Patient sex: F
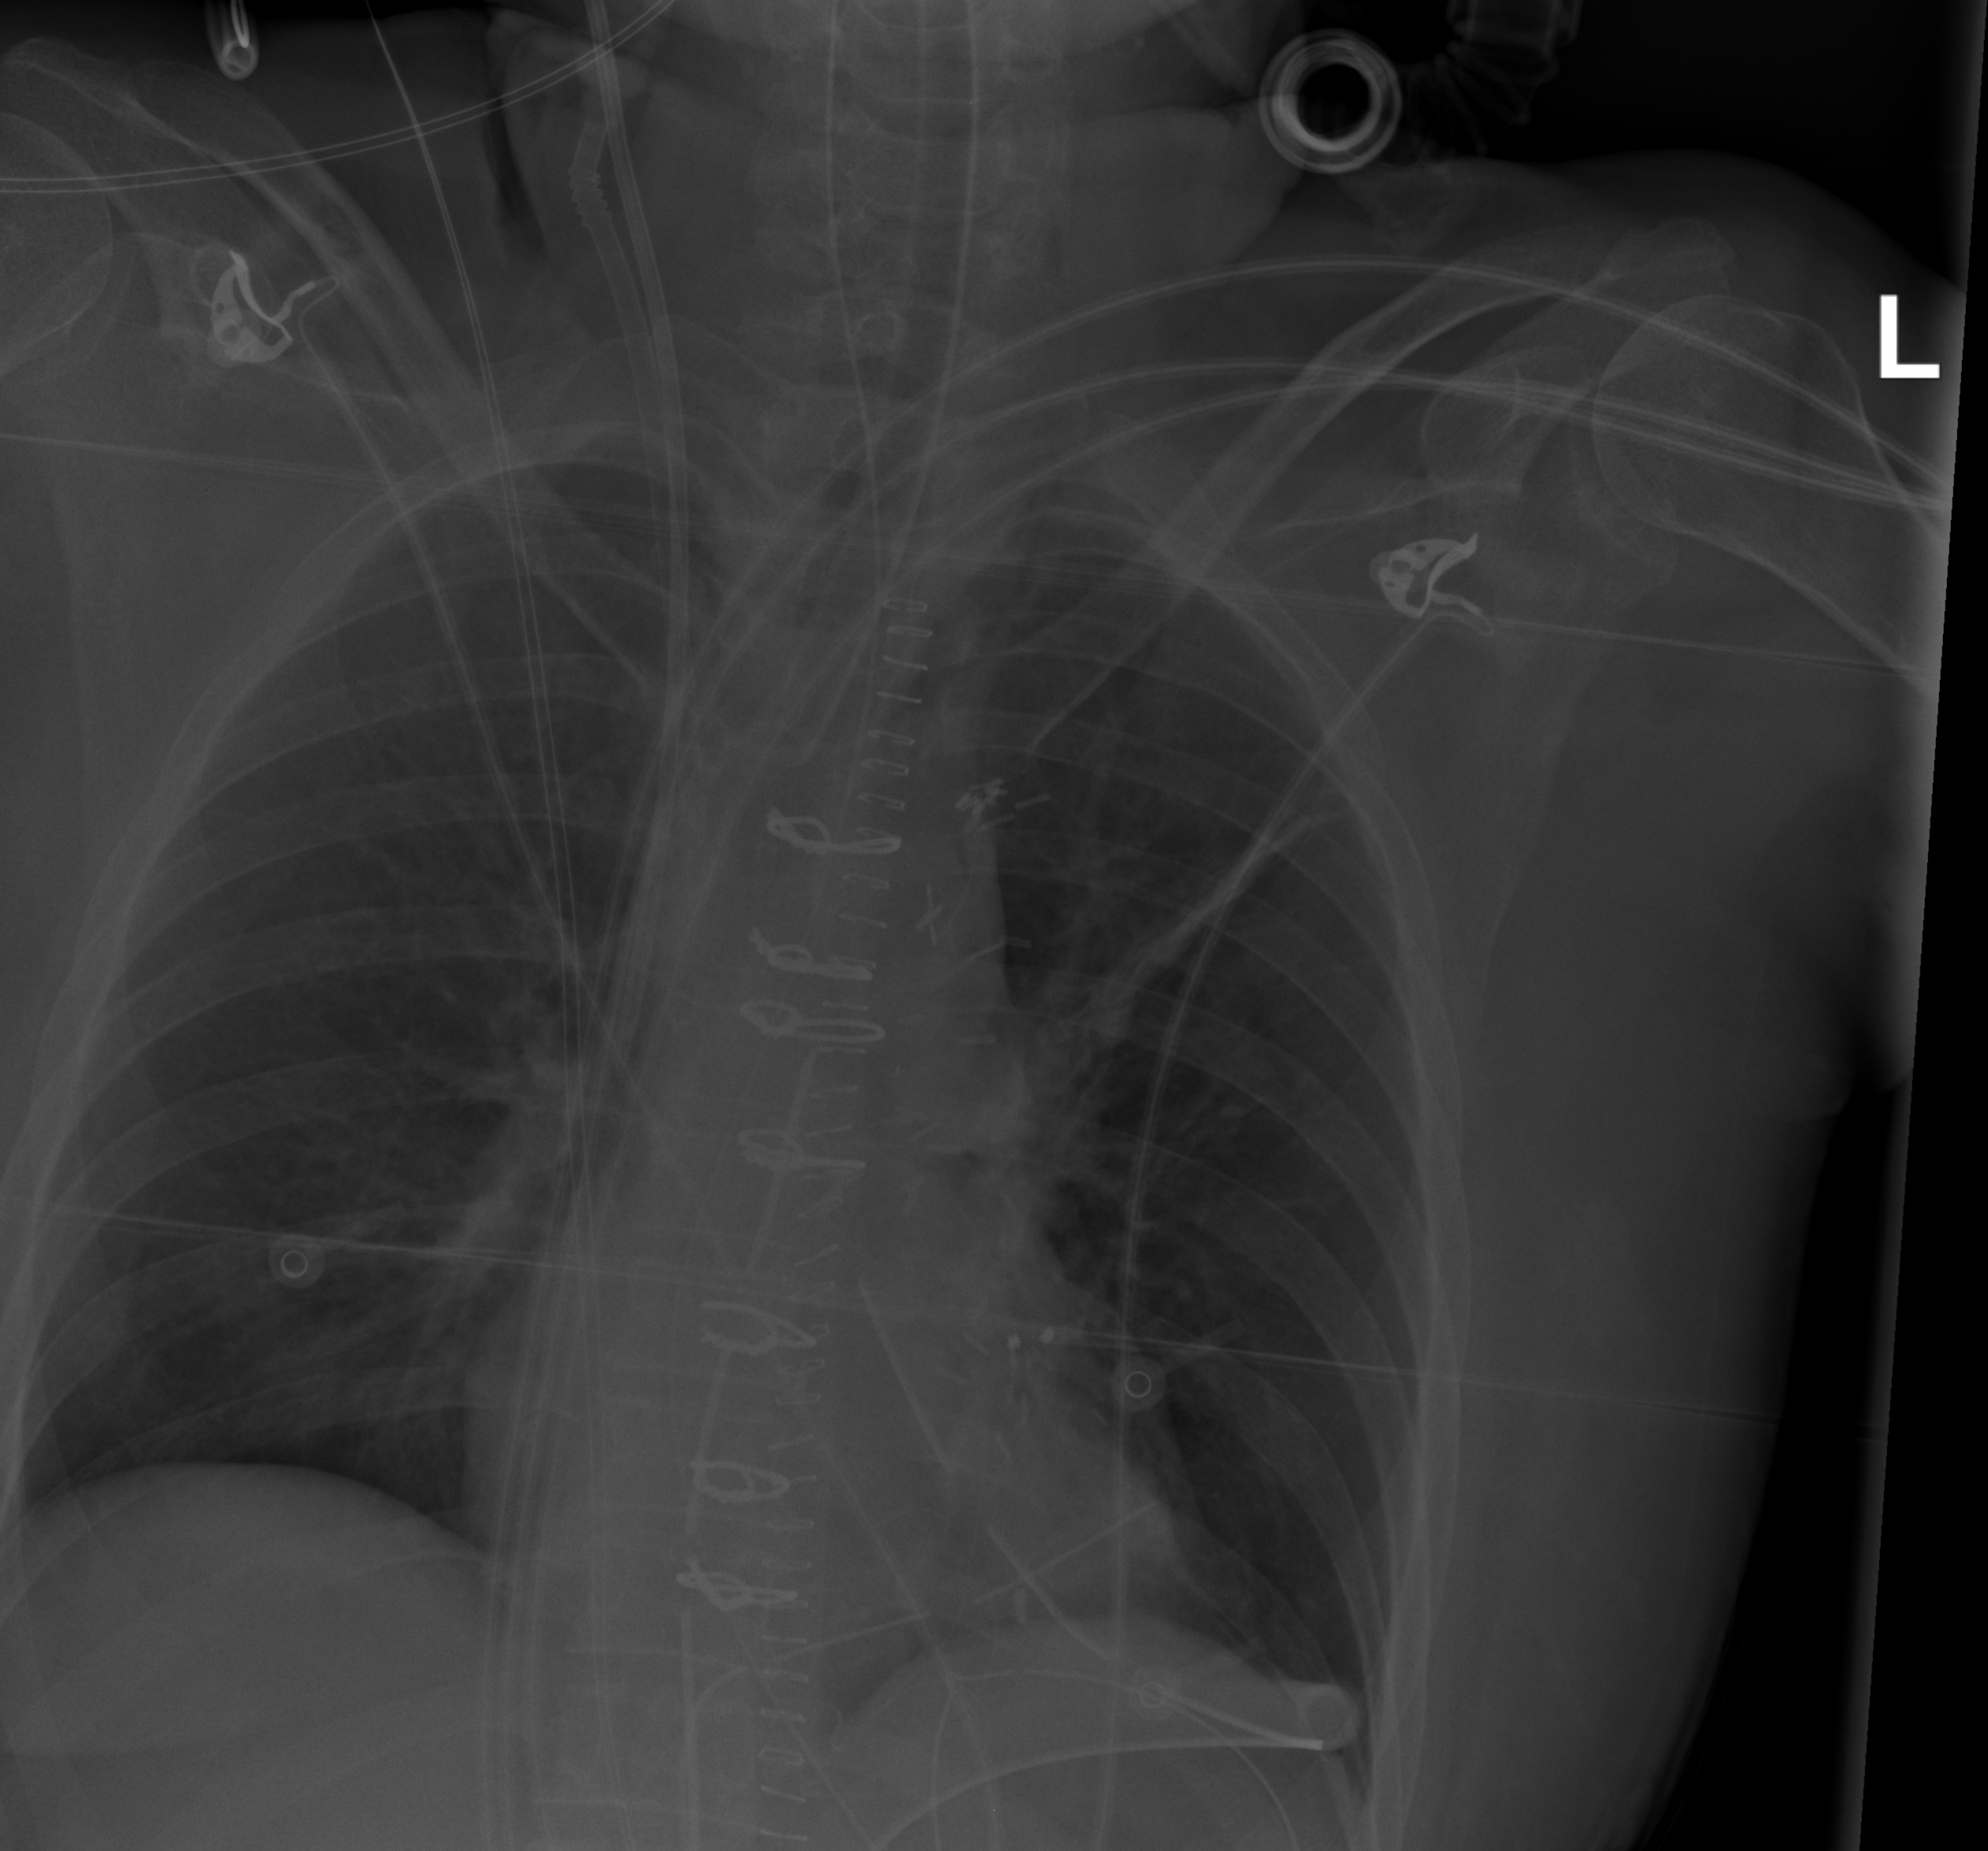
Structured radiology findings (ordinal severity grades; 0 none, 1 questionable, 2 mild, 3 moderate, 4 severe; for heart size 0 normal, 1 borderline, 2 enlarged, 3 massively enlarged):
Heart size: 0
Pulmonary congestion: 0
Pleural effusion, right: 0
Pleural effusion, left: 0
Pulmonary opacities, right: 0
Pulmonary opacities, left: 0
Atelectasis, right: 0
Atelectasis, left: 2